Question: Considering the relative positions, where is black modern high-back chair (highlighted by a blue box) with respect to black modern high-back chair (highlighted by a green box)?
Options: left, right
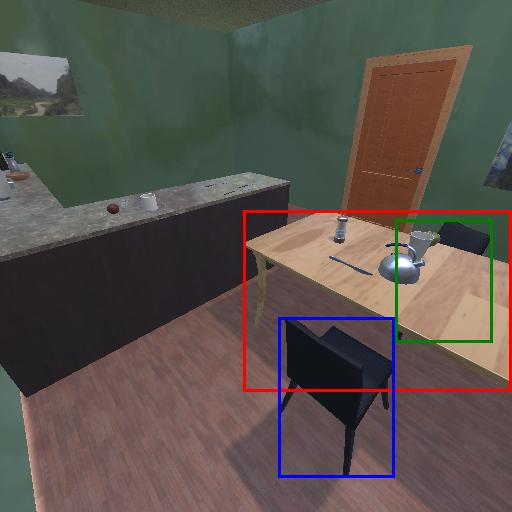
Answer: left